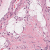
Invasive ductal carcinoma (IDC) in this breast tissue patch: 0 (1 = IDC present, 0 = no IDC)